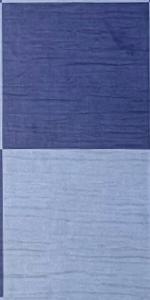
Label: Empty